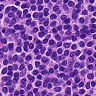
Metastatic tissue present: no